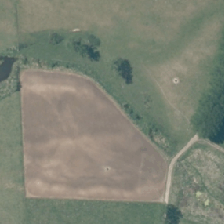
Land cover: deciduous_hardwood